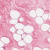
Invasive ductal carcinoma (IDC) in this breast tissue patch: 0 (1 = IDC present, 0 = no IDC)